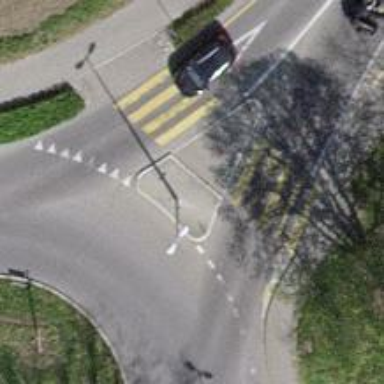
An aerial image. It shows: Footway with asphalt surface and crossing.